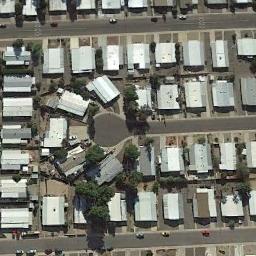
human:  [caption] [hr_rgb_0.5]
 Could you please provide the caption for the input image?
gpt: The mobile home park has some neatly arranged white mobile homes and trees and some roads go through the mobile home park .

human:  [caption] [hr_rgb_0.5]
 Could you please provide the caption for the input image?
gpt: Here is a 90 degree turn road with rows of mobile homes on both sides .

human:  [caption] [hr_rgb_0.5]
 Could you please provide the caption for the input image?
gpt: The mobile home park is on the open place next to the road .

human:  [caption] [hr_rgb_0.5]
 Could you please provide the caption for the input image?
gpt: There are many buildings in the mobile home park .

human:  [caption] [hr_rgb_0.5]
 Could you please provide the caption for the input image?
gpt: There are many white buildings arranged neatly in the mobile home park .